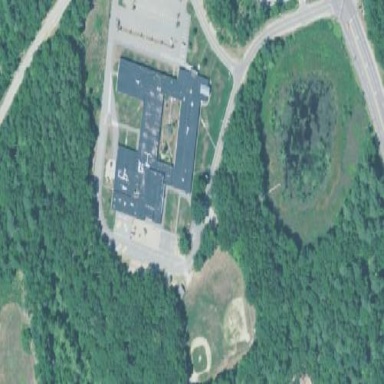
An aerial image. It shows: School.